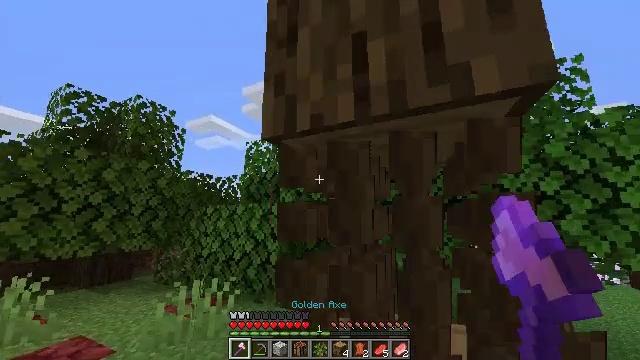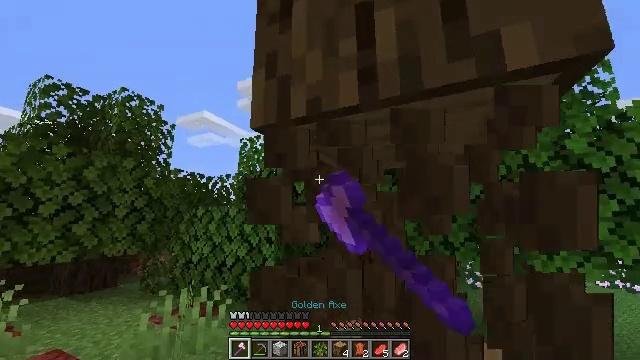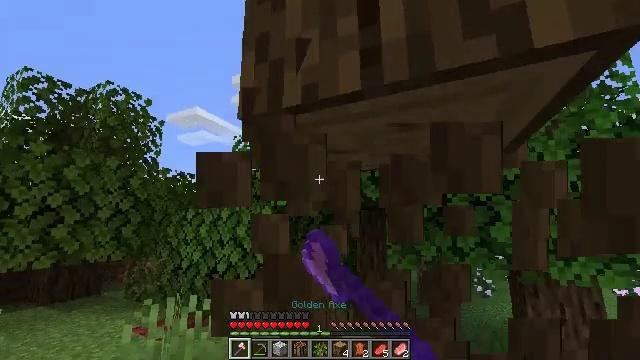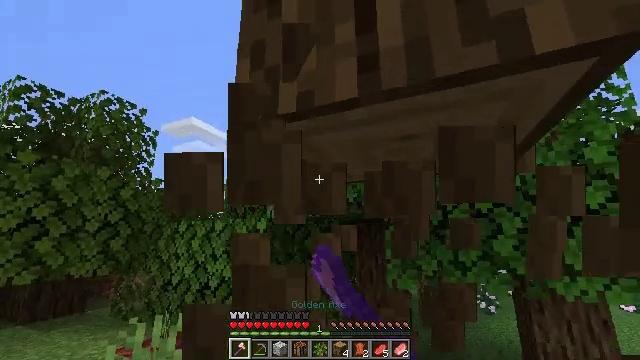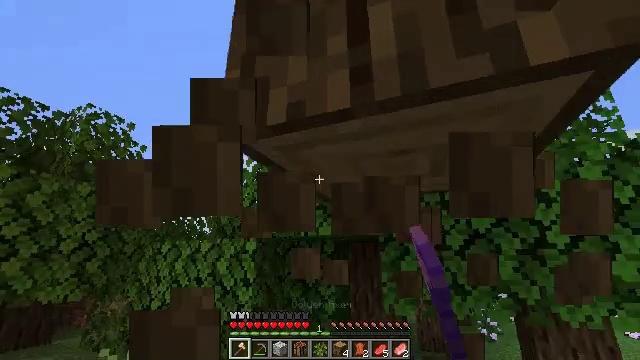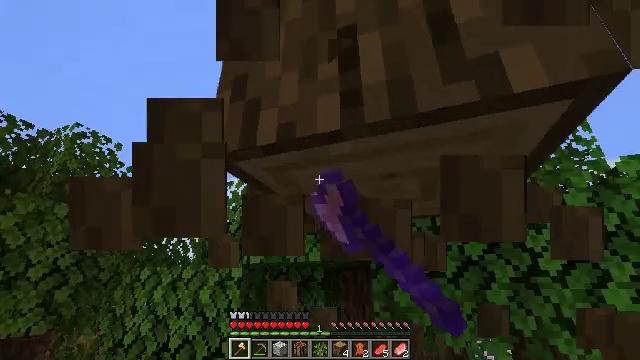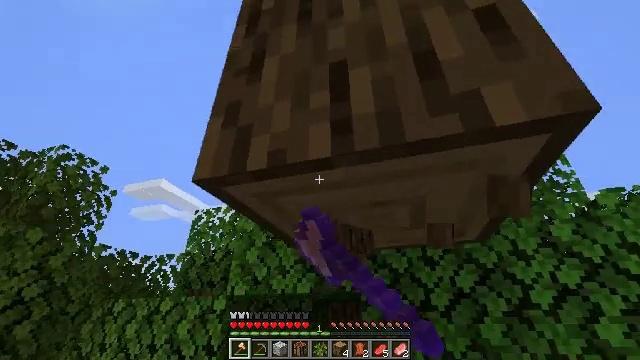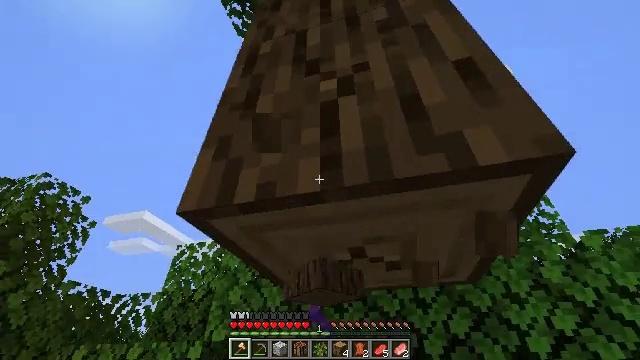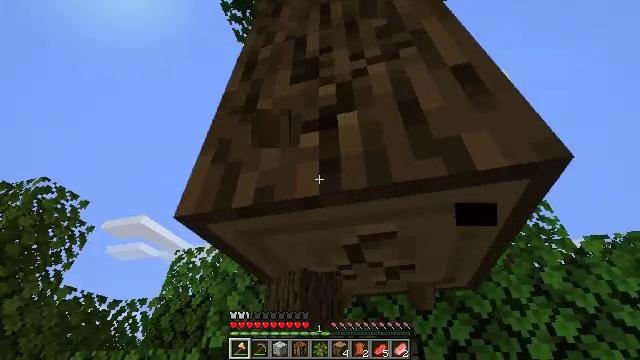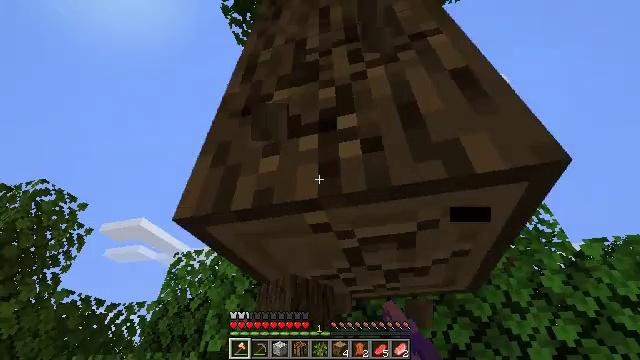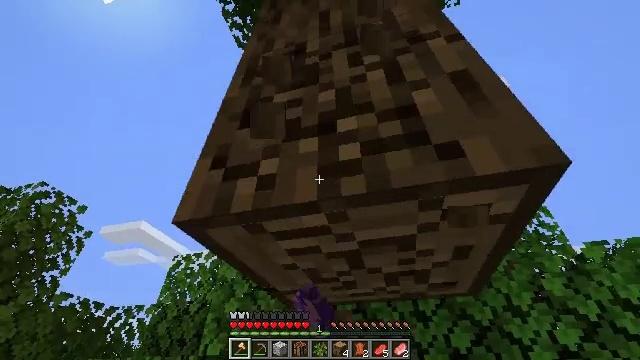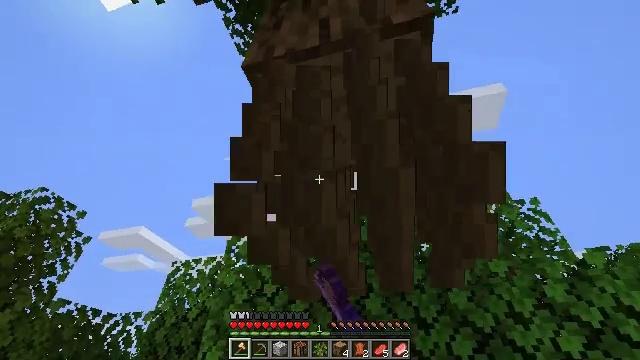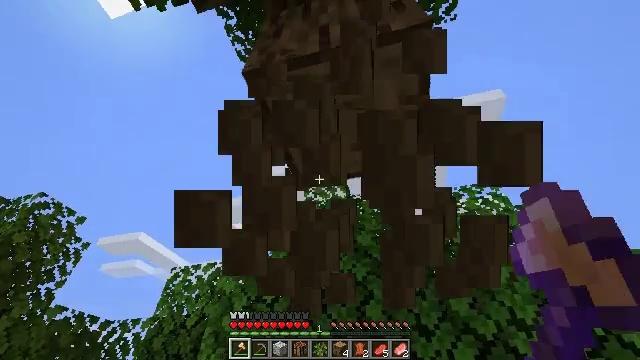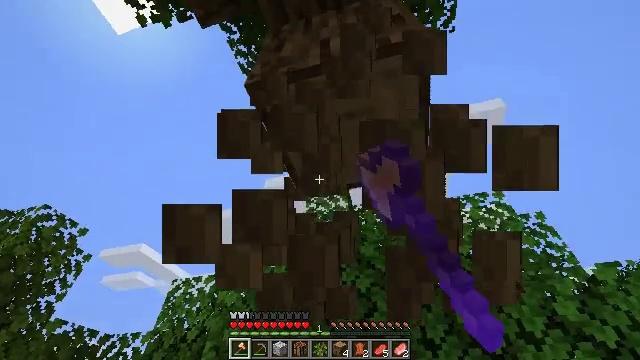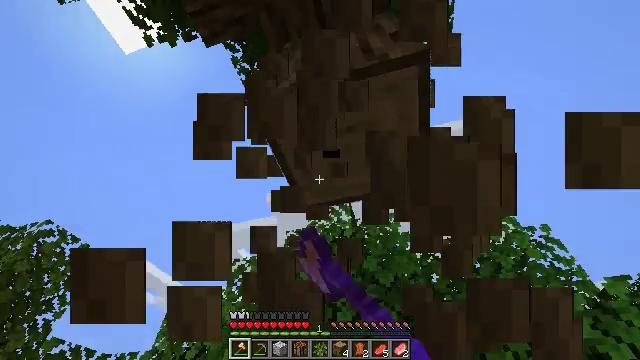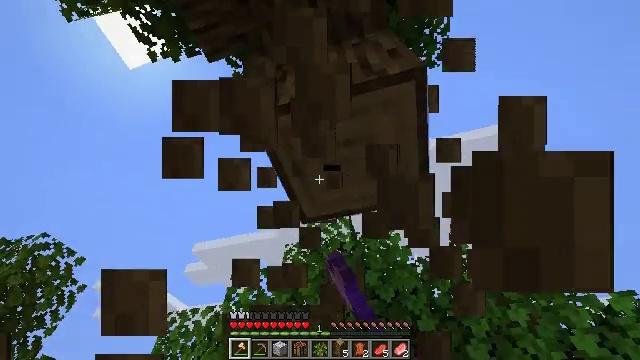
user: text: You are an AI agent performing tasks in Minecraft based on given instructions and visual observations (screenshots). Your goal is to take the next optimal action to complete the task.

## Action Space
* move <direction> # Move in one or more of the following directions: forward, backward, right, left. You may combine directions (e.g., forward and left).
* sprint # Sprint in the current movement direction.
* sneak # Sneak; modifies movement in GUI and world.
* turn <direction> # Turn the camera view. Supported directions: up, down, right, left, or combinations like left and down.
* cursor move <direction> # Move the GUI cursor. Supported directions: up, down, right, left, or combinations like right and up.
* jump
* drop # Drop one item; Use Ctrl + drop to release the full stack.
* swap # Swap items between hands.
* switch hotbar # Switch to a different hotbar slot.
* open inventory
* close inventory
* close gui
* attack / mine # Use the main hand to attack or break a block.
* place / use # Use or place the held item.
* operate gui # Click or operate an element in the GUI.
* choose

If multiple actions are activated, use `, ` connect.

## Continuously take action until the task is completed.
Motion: motion action
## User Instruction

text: Break the tree to get oak logs.
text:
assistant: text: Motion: attack / mine
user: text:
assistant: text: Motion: attack / mine
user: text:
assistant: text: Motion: turn up, attack / mine
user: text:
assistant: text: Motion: turn right and up, attack / mine
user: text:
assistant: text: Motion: turn right and up, attack / mine
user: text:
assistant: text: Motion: turn right and up, attack / mine
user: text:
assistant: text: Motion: turn right and up, attack / mine
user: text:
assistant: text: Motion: turn up, attack / mine
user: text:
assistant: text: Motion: attack / mine
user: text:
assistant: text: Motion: attack / mine
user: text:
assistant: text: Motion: turn up, attack / mine
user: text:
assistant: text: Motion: turn up, attack / mine
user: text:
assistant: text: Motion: turn up, attack / mine
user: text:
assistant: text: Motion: turn up, attack / mine
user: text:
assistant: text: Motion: turn up, attack / mine
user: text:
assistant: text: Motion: turn up, attack / mine
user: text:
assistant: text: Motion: turn up, attack / mine
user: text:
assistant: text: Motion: attack / mine
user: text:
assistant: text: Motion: attack / mine
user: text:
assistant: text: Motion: attack / mine
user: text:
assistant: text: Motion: turn up, attack / mine
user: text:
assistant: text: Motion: turn up, attack / mine
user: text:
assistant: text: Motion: turn up, attack / mine
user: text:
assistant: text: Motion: turn up, attack / mine
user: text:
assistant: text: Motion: turn right and up, attack / mine
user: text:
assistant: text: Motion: turn up, attack / mine
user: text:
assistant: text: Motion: attack / mine
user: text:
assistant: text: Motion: attack / mine
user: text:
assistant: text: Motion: attack / mine
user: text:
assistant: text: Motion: attack / mine